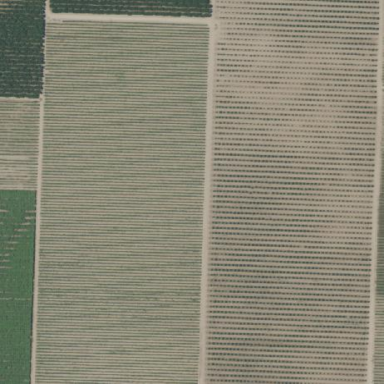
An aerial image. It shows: Orchard.